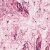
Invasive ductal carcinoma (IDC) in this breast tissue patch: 0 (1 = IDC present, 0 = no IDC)